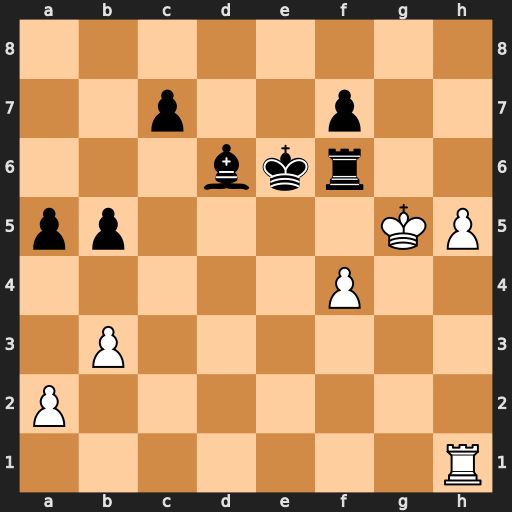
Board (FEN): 8/2p2p2/3bkr2/pp4KP/5P2/1P6/P7/7R
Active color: w
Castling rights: -
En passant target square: -
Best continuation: Re1+ Kd7 Kxf6